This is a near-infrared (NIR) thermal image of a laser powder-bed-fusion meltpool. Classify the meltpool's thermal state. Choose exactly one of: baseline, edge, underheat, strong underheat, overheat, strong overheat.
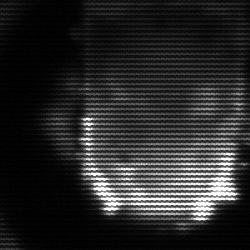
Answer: baseline